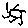
Label: sun